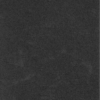
Label: dusty